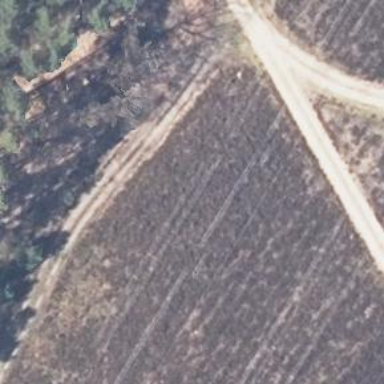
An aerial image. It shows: Emergency access point on the road.